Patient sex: M
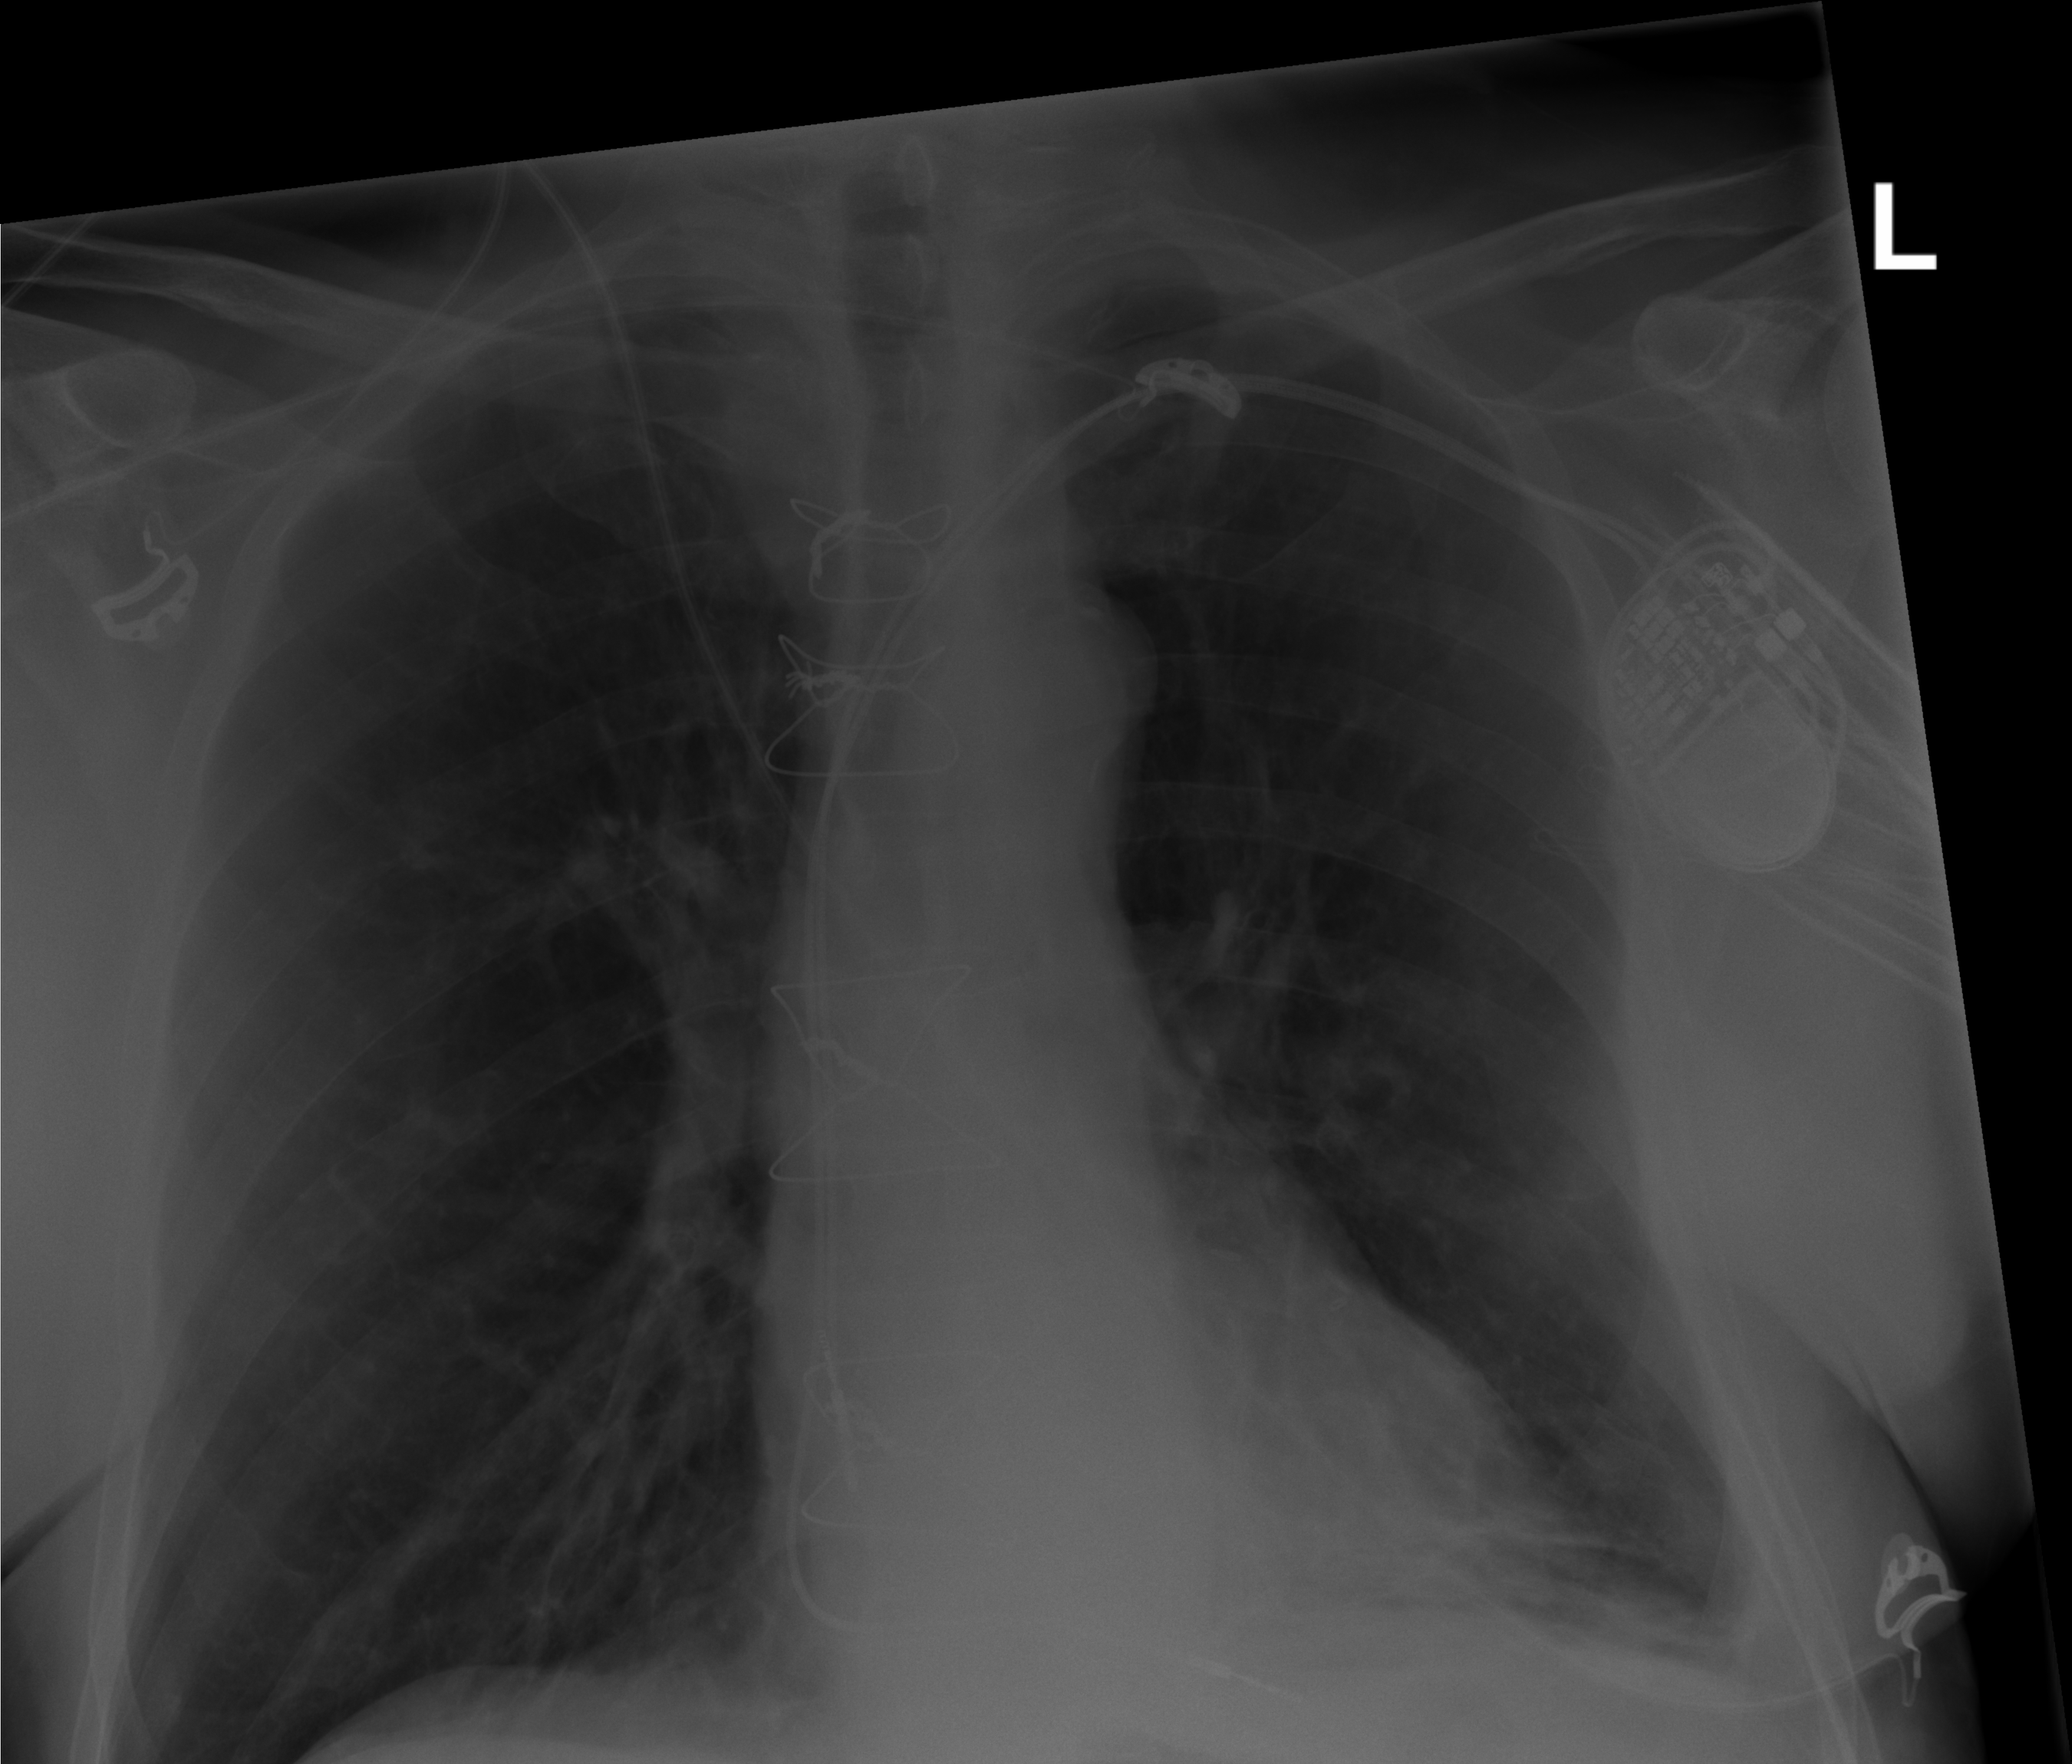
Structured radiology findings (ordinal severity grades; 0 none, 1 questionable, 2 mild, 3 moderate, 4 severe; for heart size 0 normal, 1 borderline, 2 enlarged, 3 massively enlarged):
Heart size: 0
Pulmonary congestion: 0
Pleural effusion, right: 0
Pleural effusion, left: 1
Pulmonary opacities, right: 0
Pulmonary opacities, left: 0
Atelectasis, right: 1
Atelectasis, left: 2